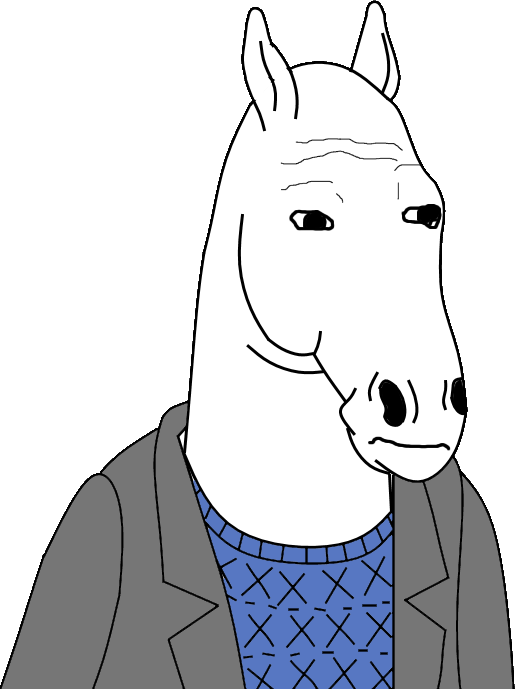
Label: 5_Animal